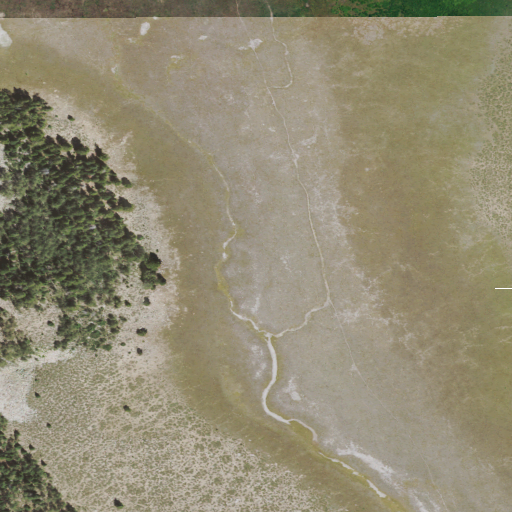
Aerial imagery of plain(s) in Utah named Swan Flat containing woody wetlands, grassland, shrub, evergreen forest, herbaceous wetlands, open development, deciduous forest, and mixed forest